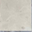
Piece: xx